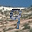
Label: 9